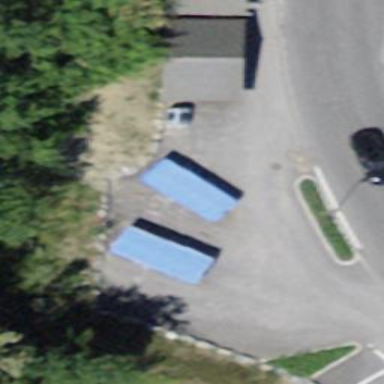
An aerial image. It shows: Recycling container at amenity designated for recycling.